You are looking at the short-time Fourier spectrogram of a bearing's acceleration signal. Classify the bearing condition as one of: normal, inner_race, outer_race, ball.
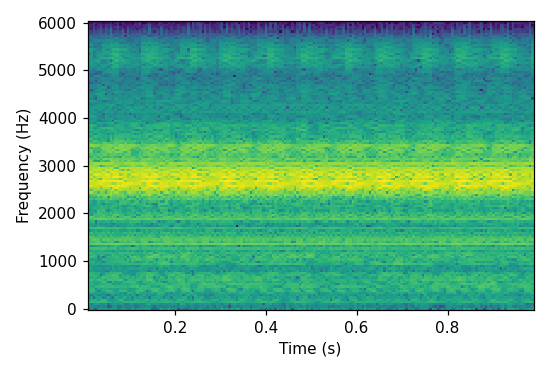
Answer: outer_race